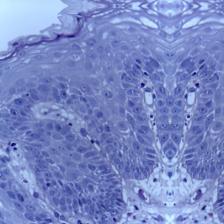
Diagnosis: Normal